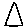
Label: triangle